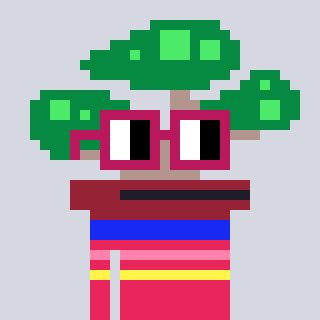
a pixel art character with square dark red glasses, a bonsai-shaped head and a redpinkish-colored body on a cool background